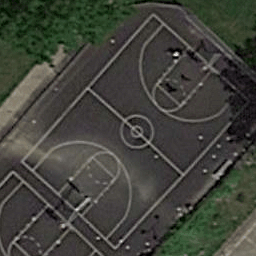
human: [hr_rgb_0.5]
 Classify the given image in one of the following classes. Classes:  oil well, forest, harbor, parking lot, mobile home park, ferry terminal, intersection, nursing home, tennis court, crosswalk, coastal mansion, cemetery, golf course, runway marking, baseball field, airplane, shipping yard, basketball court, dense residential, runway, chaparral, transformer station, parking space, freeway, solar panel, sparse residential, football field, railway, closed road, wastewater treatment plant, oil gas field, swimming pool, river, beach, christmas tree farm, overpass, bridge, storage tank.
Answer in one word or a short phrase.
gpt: basketball court